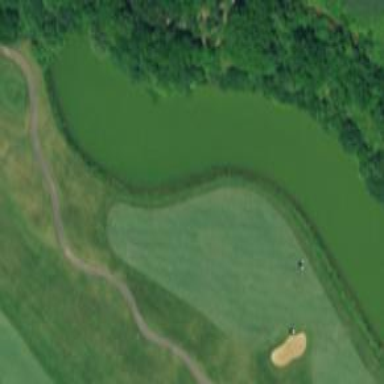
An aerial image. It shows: Picturesque scene of golf course with lateral water hazard.